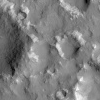
Atmospheric dust classification: not_dusty